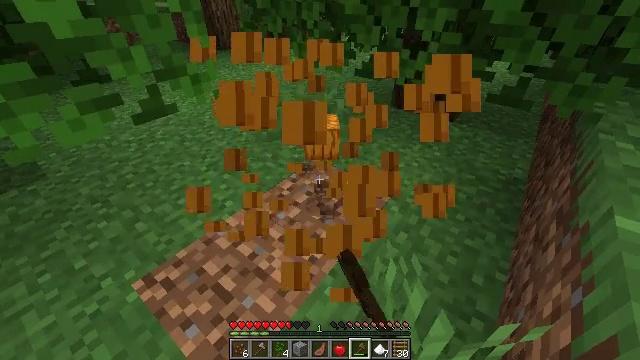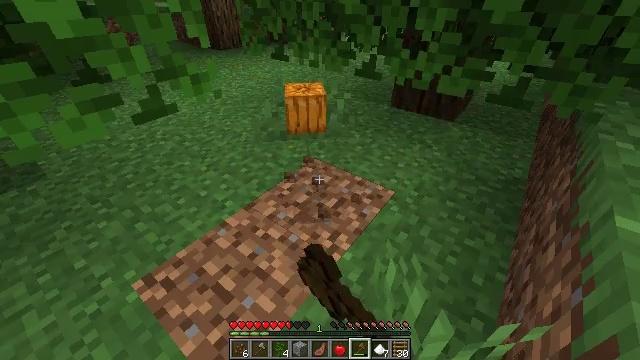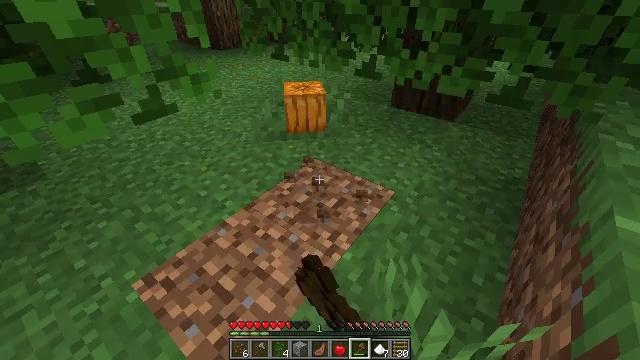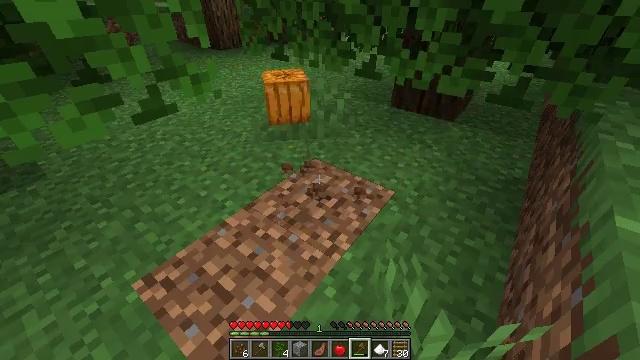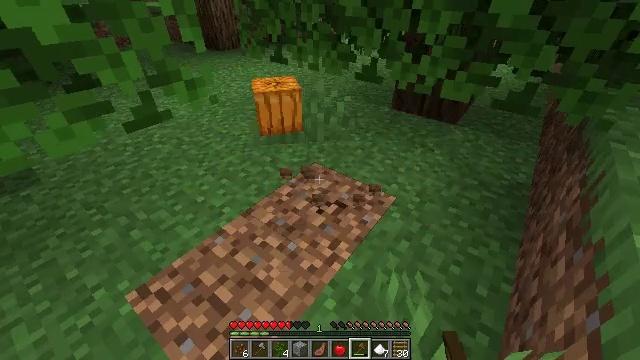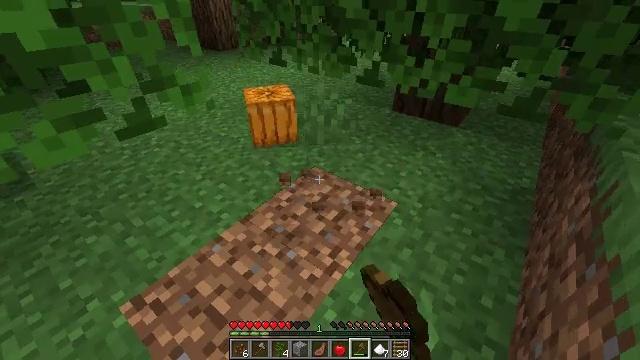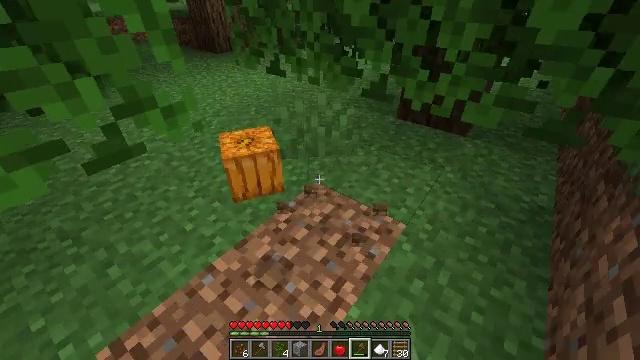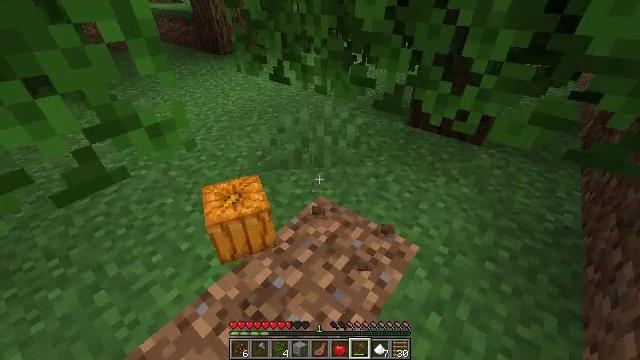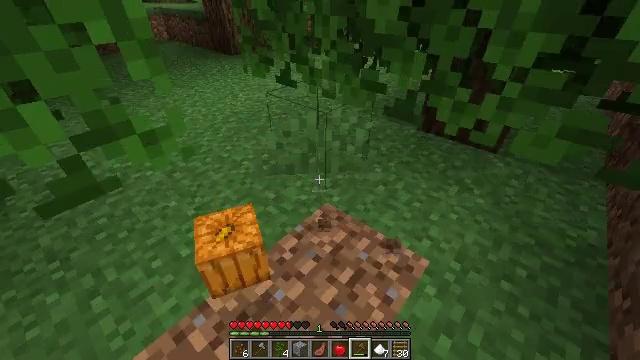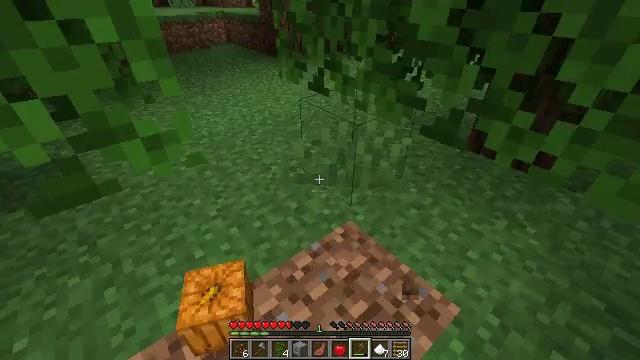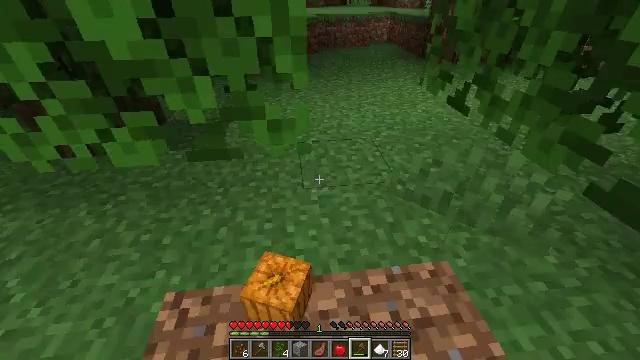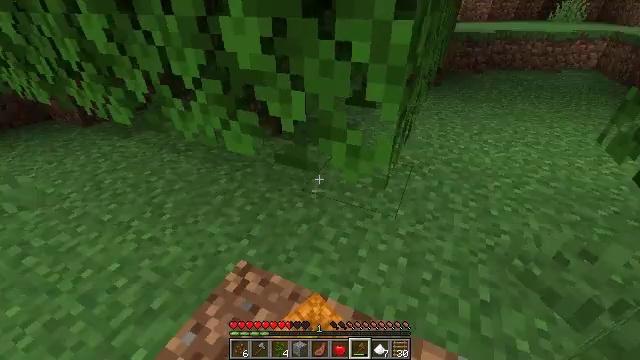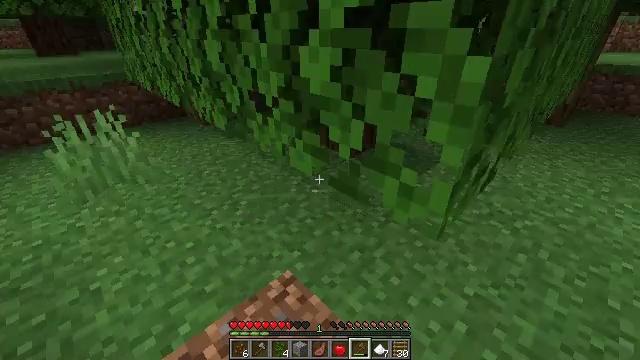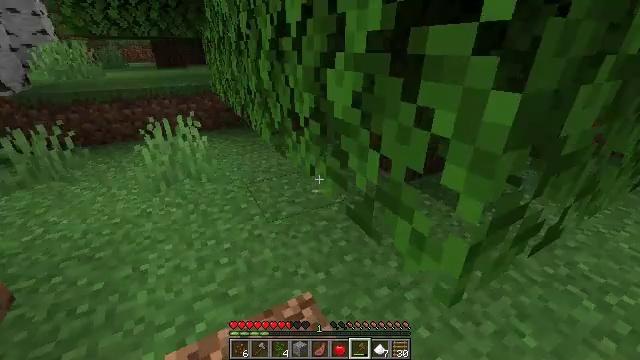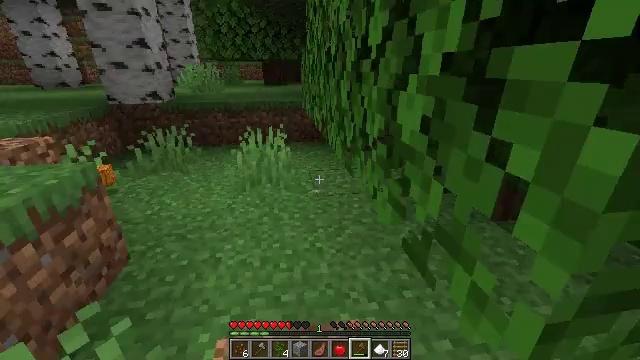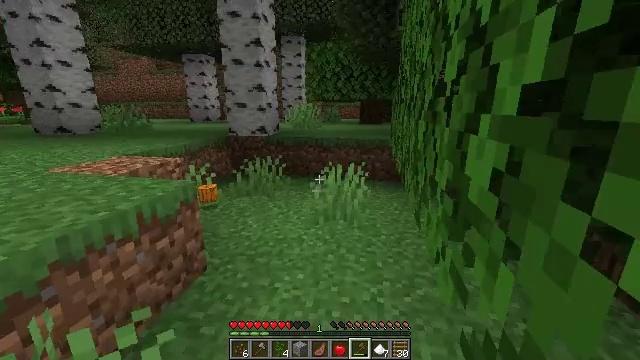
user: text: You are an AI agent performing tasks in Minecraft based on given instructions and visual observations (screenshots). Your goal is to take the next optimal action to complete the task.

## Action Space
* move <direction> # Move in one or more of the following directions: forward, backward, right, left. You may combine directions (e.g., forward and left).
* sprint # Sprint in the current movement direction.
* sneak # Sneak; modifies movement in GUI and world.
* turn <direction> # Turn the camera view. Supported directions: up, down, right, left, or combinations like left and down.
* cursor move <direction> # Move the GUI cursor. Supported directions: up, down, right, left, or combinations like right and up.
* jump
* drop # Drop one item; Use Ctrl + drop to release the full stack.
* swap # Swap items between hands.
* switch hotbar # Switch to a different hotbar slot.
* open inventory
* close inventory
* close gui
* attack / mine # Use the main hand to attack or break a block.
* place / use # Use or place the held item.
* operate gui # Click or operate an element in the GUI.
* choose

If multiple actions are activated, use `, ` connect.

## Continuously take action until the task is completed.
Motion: motion action
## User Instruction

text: Break the bamboo stalk.
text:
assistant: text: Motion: attack / mine
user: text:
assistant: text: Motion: attack / mine
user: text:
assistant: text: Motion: attack / mine
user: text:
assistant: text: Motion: move forward, attack / mine
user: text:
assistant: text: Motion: move forward
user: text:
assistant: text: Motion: move forward
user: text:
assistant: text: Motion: move forward, turn left
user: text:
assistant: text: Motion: move forward and move right, turn left
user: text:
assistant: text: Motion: move forward and move right, turn left
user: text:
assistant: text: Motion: move forward and move right, turn left
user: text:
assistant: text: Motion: move forward and move right, turn left and up
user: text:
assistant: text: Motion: move forward and move right, turn left and up
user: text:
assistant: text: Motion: move forward and move right, turn left and up
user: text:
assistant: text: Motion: move forward and move right, turn left and up
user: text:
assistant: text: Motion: move forward, sprint, turn left and up
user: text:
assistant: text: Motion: move forward, sprint, turn left and up
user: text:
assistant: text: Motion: move forward, sprint, turn up
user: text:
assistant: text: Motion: move forward, sprint, turn up
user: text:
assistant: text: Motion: move forward
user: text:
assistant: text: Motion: move forward
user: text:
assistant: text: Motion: move forward
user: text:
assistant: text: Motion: move forward, sprint
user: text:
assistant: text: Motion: move forward, sprint
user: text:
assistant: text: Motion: move forward, sprint
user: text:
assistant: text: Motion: move forward
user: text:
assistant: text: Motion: move forward, turn right and down
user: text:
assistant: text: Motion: move forward, sprint, turn right and down
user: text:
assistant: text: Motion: move forward, sprint, turn left and down
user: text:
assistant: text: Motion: move forward, sprint, turn left and down
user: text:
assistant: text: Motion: move forward, sprint, turn left